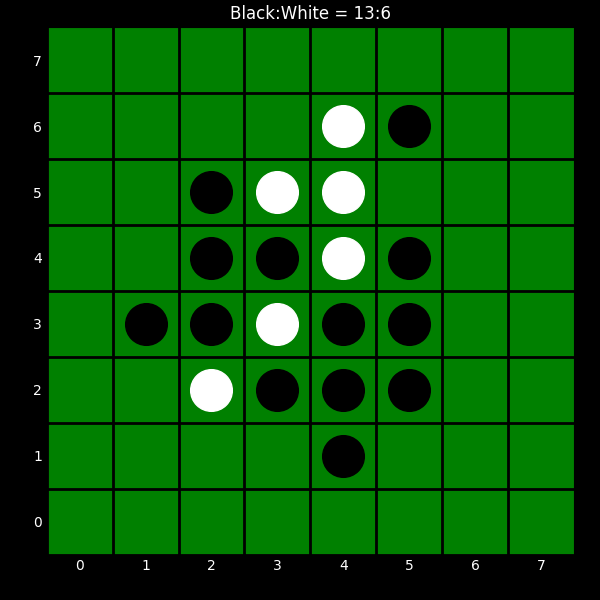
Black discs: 13
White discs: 6